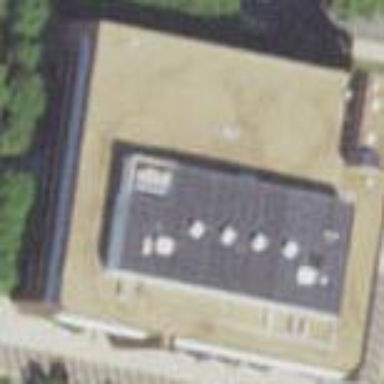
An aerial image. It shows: Building.